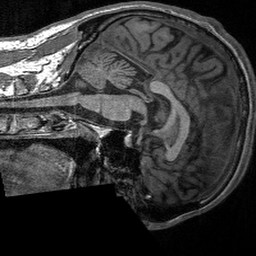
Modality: T1w
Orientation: sagittal
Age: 39
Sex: male